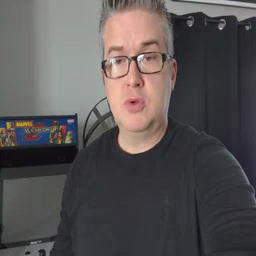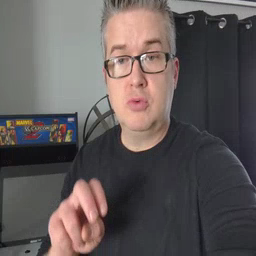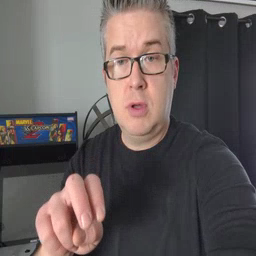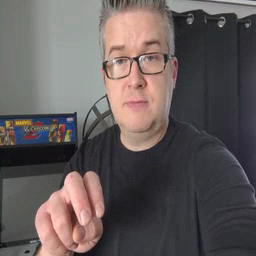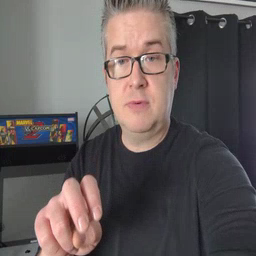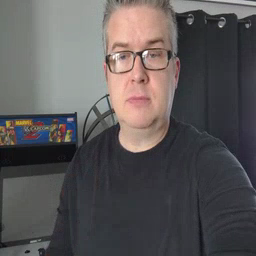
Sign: ride